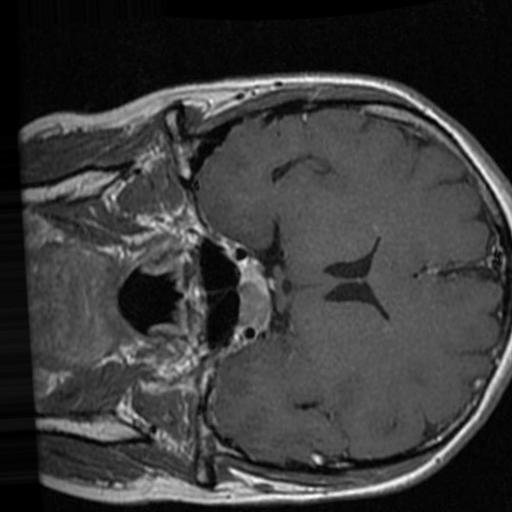
Label: brain_tumor